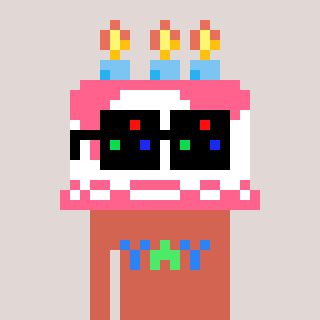
a pixel art character with square black sunglasses, a cake-shaped head and a peachy-colored body on a warm background